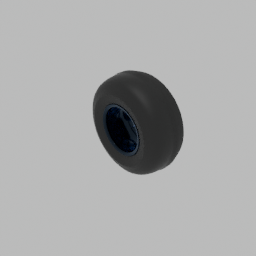
Label: mechanical